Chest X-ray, AP view. Patient: 48 years old, sex M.
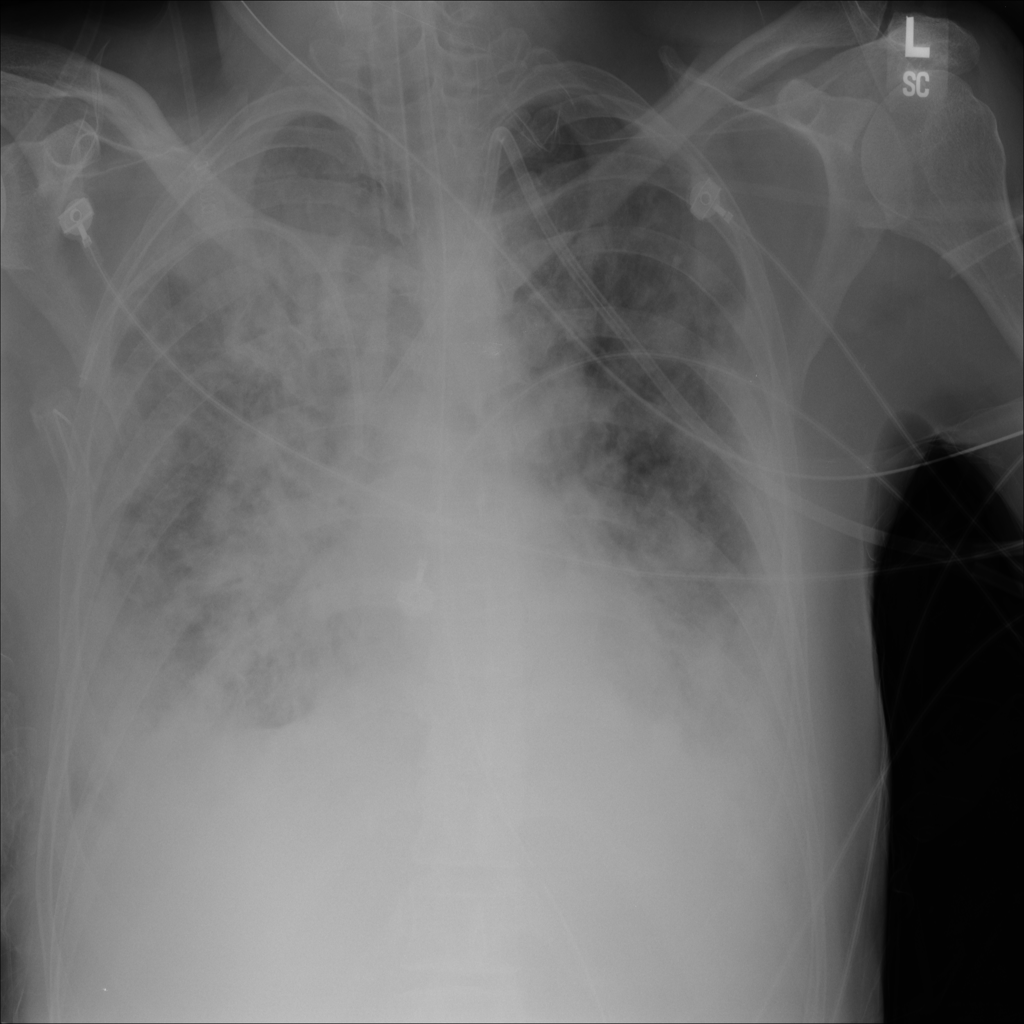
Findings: Edema, Mass, Pneumonia